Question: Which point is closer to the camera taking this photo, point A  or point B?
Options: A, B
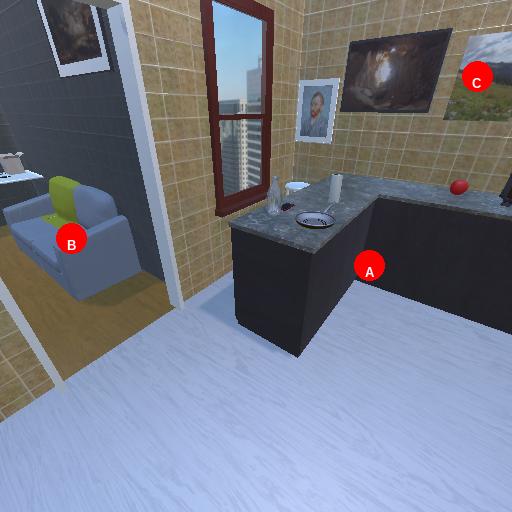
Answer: A